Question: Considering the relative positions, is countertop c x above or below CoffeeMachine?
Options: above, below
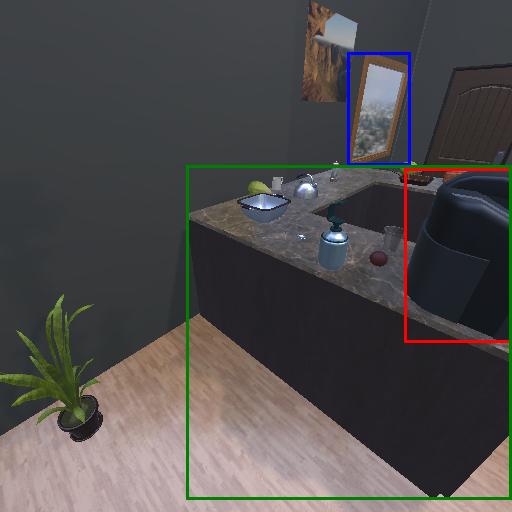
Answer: above